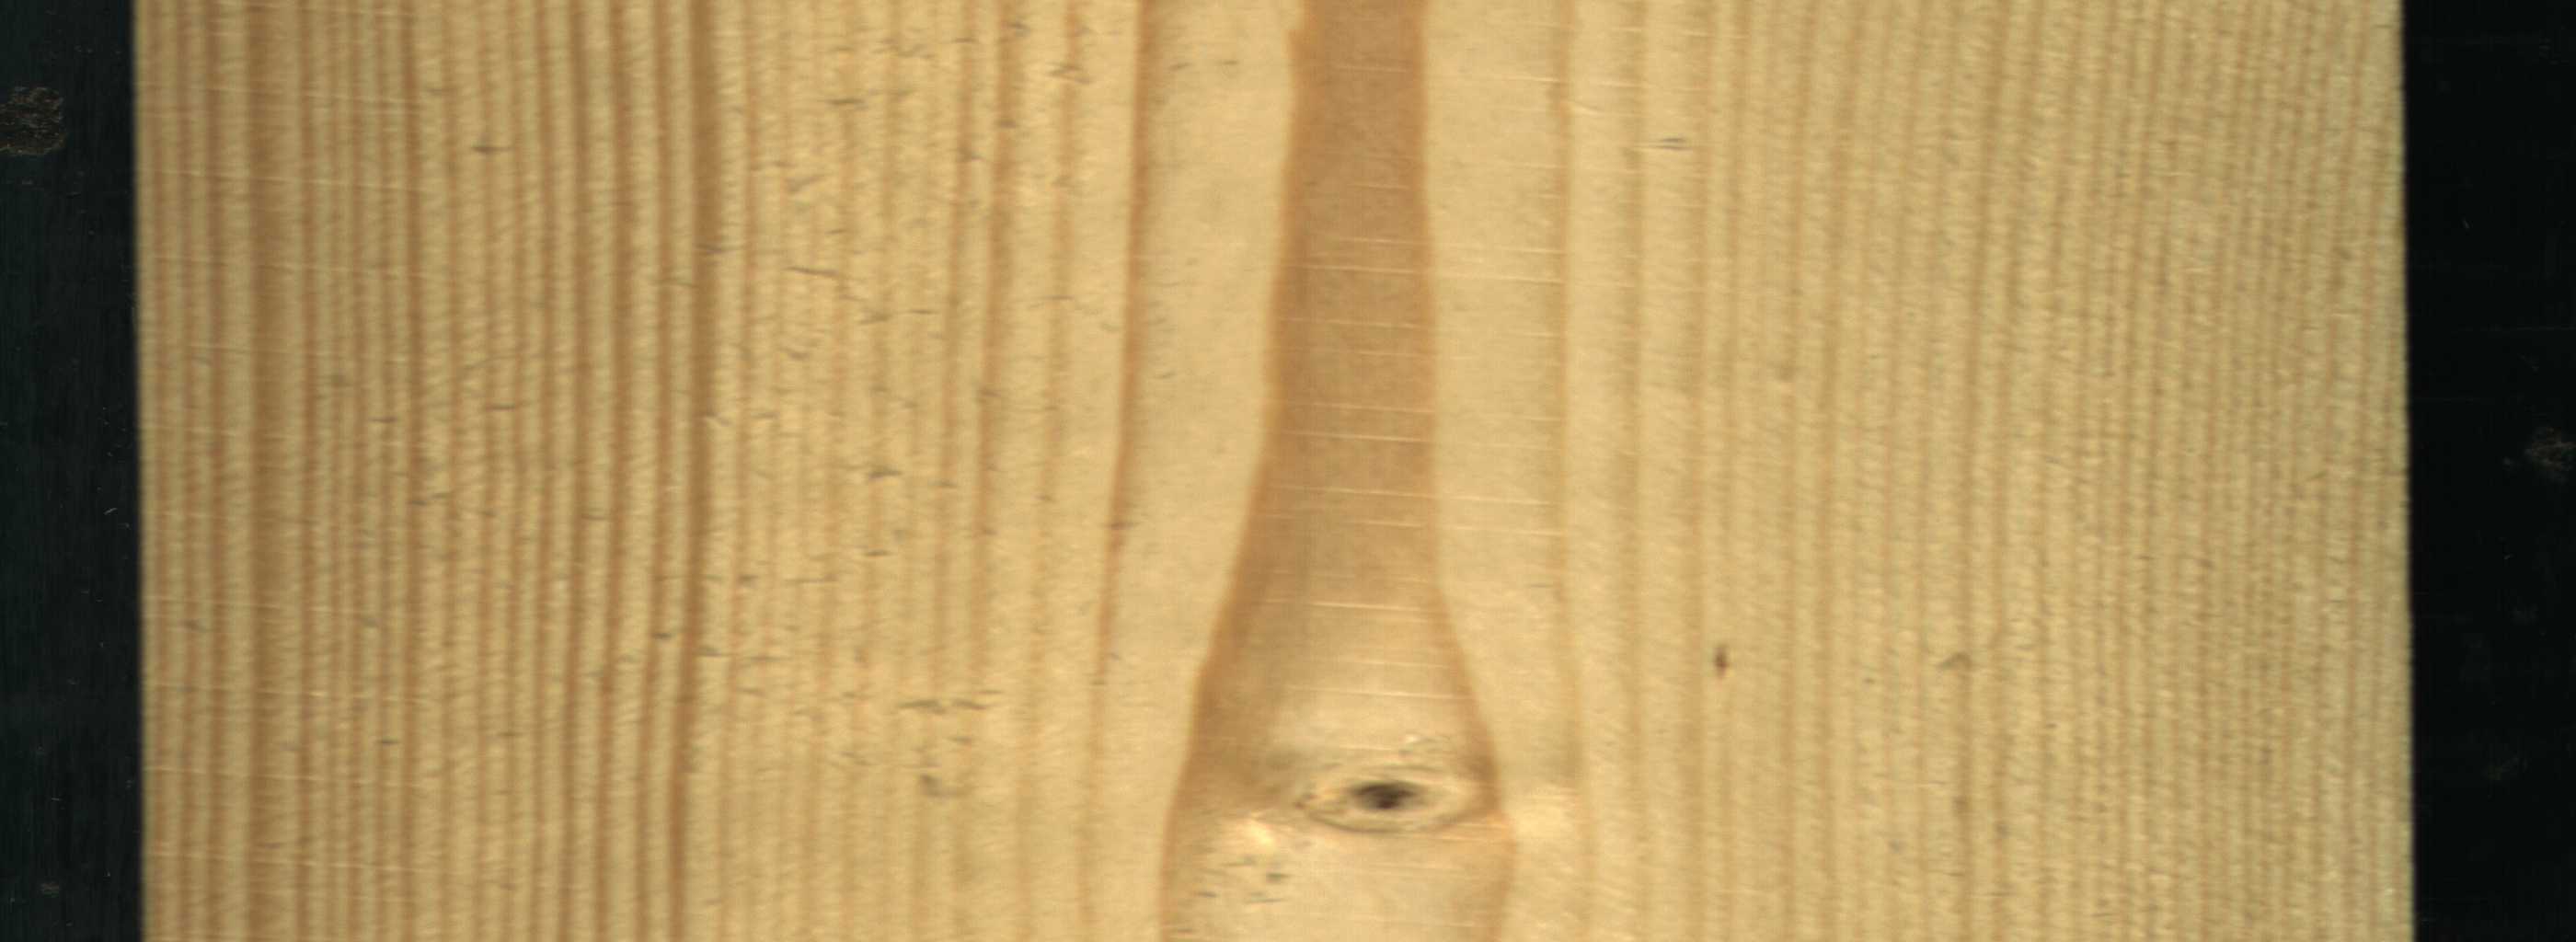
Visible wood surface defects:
Live_Knot